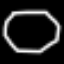
Label: octagon